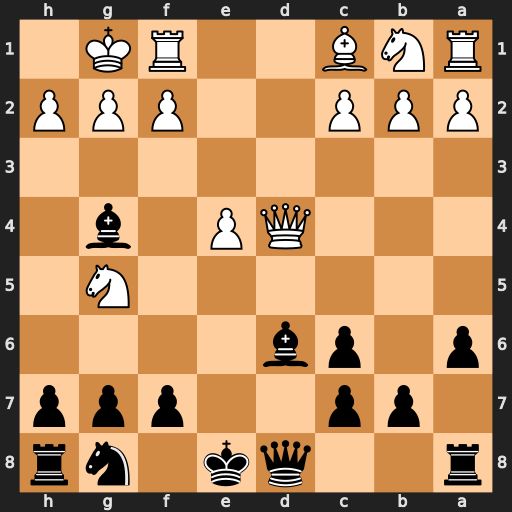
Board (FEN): r2qk1nr/1pp2ppp/p1pb4/6N1/3QP1b1/8/PPP2PPP/RNB2RK1
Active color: b
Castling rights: kq
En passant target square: -
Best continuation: Bxh2+ Kxh2 Qxd4